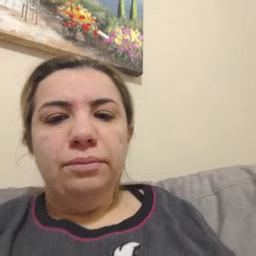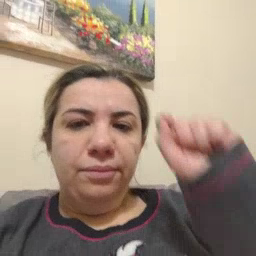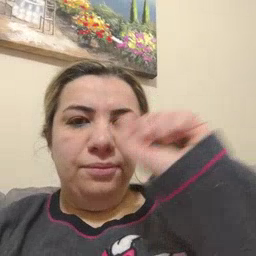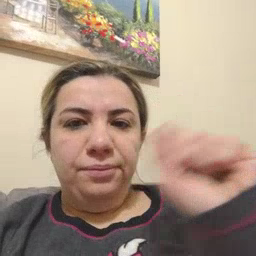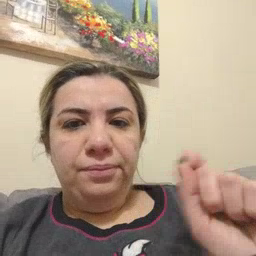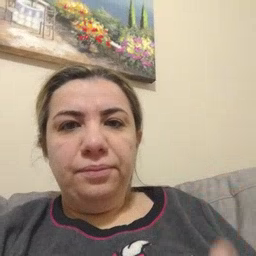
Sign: pen